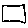
Label: square